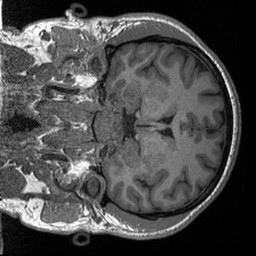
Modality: T1w
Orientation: coronal
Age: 32
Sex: male